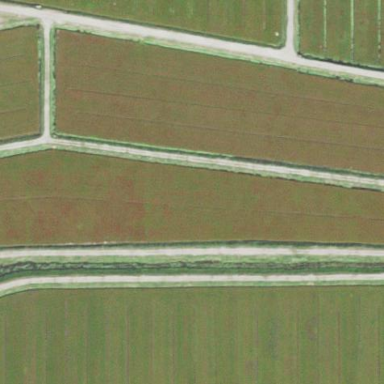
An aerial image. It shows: Farmland with cranberries as the crop.